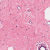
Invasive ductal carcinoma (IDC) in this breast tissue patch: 0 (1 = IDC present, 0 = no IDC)